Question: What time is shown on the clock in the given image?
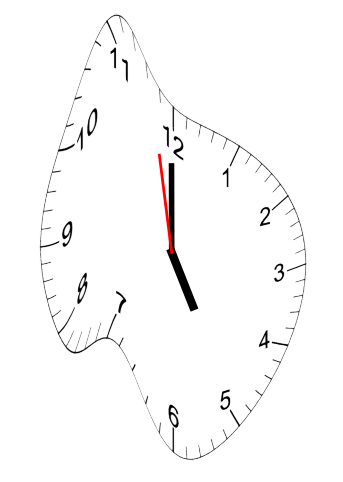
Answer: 04:59:58